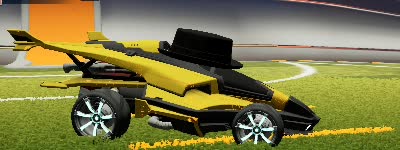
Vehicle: aftershock